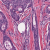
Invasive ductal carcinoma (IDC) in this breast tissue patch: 1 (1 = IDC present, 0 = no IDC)